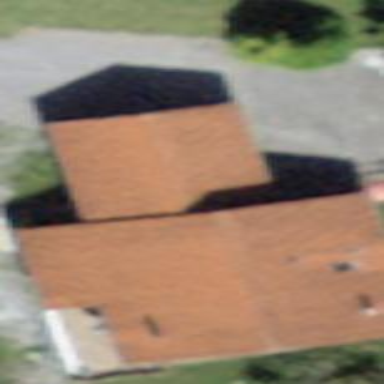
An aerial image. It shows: Residential building.